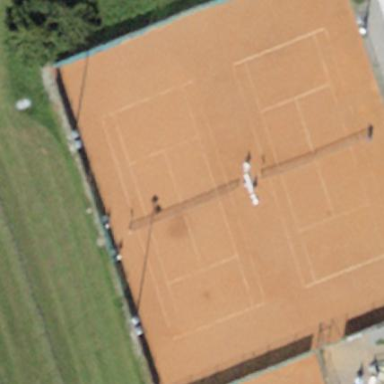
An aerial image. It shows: Tennis pitch with clay surface for leisure sports.